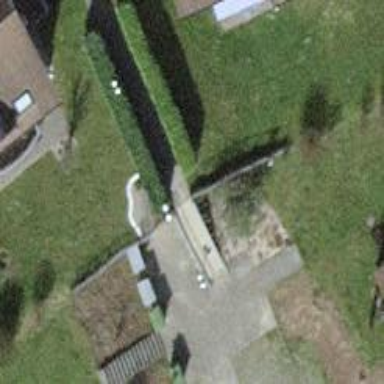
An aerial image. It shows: Hedge barrier.